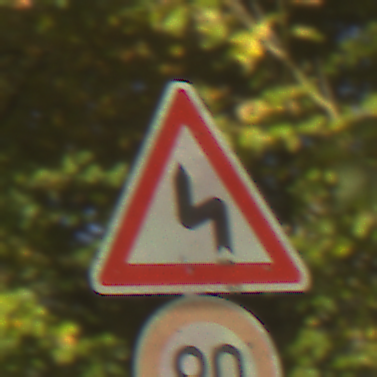
Verkehrszeichen: DoppelkurveZunaechstLinks
Zusatzzeichen unten: Geschwindigkeit90
Umgebung: Outdoor, Nature
Tageszeit: SunriseSunset
Wetter: PartlyCloudy
Licht: Natural
Jahreszeit: NotSpecified
Kontrast: HighContrast